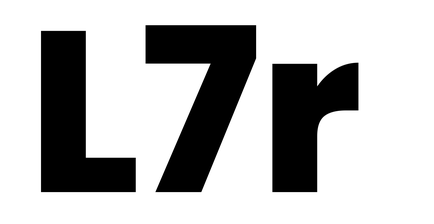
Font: Poppins-ExtraBold